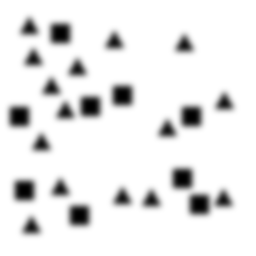
Squares: 9
Triangles: 15
Stars: 0
Total shapes: 24